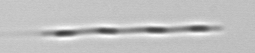
Label: Leptocylindrus